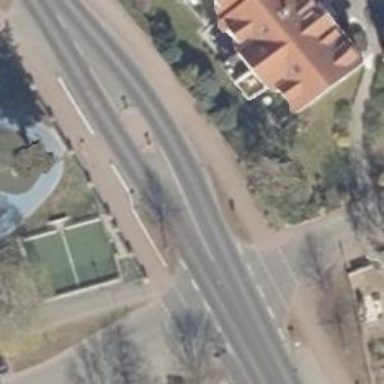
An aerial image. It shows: Unmarked crossing with traffic island.